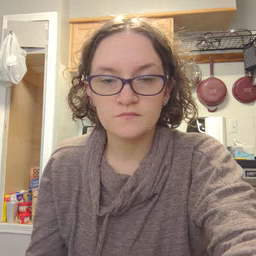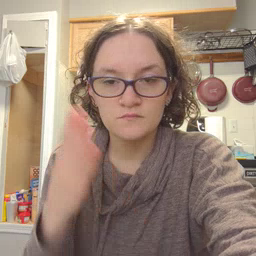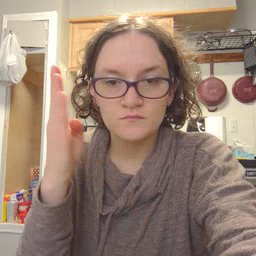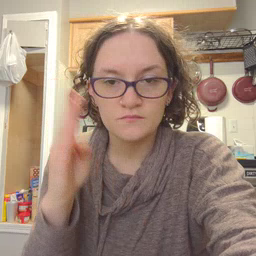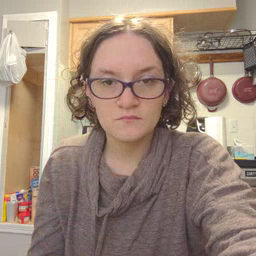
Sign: blue